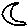
Label: moon